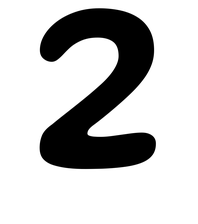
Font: Gluten_Medium